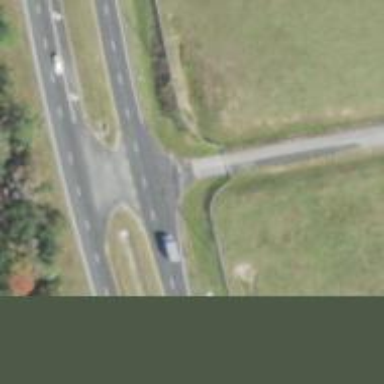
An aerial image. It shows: Primary link road with asphalt surface.